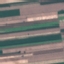
Land use / land cover class: AnnualCrop